Field crop: maize
Growth stage: 2
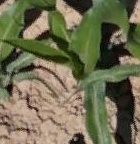
Species: maize